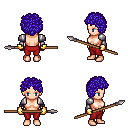
a pixel art fantasy rpg character, female body template, human, light skin, steel arm armor, red pants, blue curly afro hairstyle, gold gloves, spear, four views (front, back, left, right), 2x2 character sprite sheet, small pixel art, hard edges, no anti-aliasing